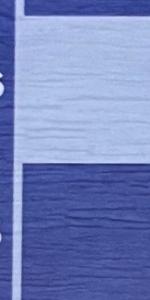
Label: Empty